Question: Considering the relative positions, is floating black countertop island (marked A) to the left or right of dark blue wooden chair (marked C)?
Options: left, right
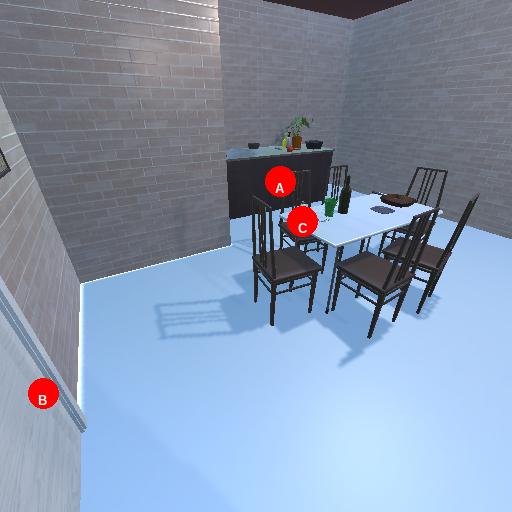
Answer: left